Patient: sex M, age 71
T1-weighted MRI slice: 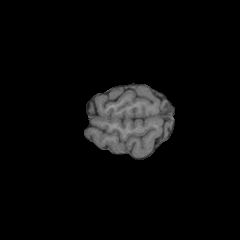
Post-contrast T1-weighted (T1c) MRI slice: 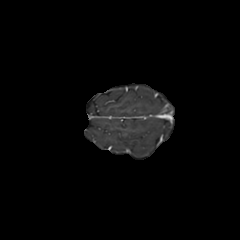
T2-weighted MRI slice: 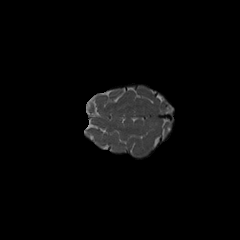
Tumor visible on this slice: no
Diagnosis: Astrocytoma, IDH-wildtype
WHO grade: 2